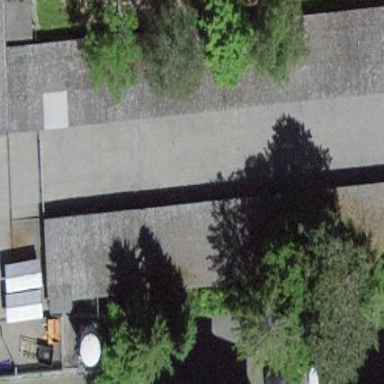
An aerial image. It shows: View of roof of building.